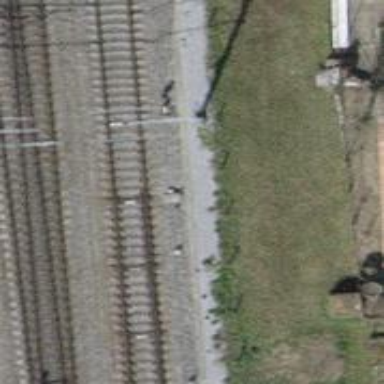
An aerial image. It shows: Single railway track with electrified contact line.